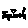
Label: smiley face